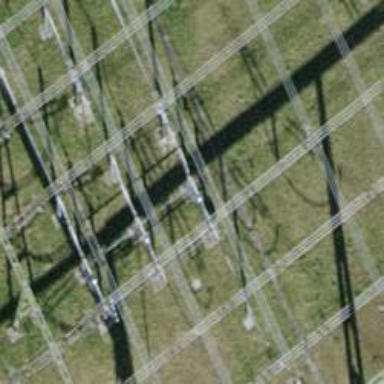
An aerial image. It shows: Bay where power lines run through.